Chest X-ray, PA view. Patient: 56 years old, sex M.
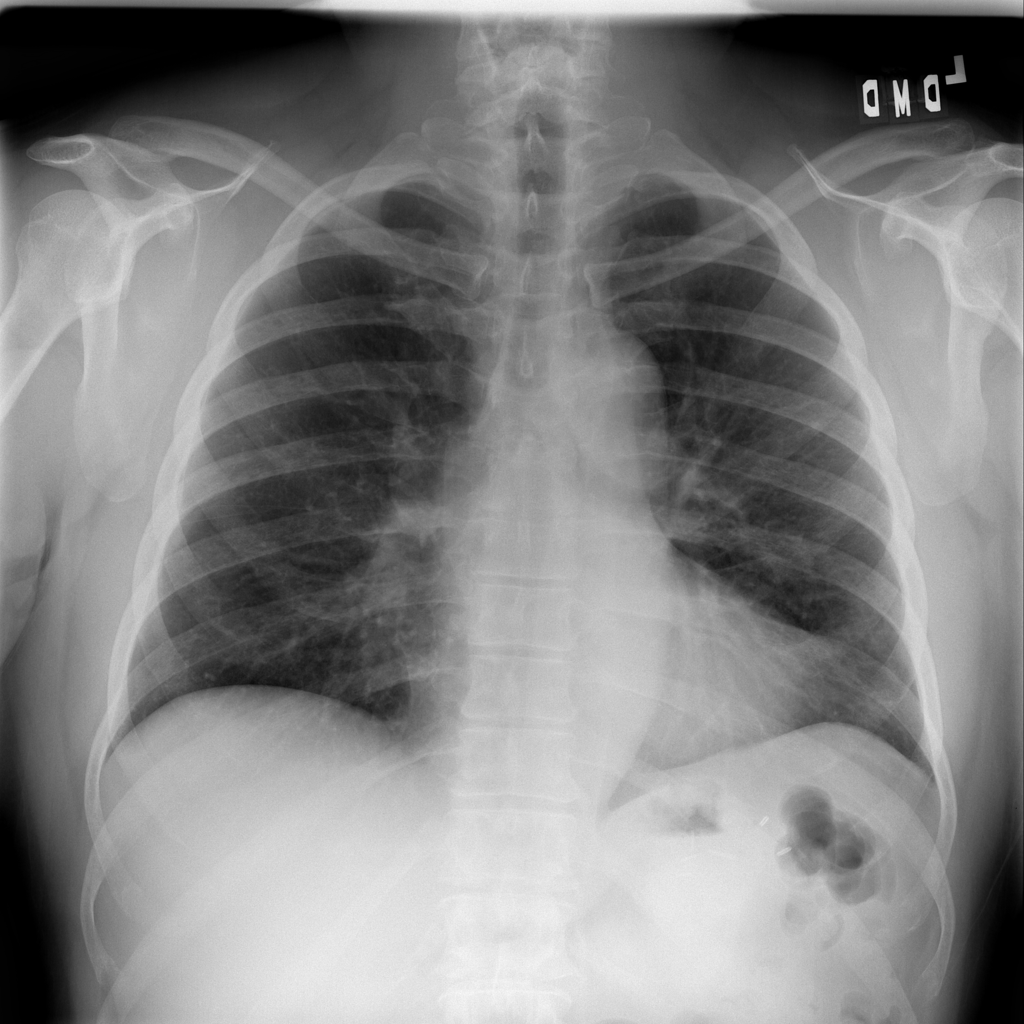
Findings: Fibrosis, Infiltration